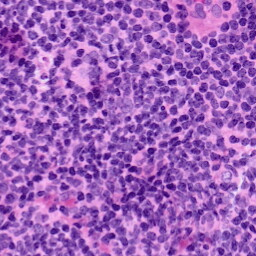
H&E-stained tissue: LymphNode